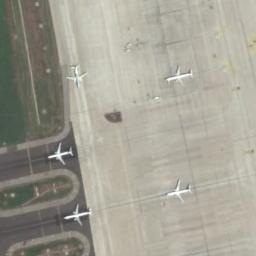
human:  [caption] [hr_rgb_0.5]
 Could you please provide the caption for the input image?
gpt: Five planes are parked on the runway beside the grass .

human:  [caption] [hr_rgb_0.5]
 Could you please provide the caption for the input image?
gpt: Five planes is going to the runways and the lawn beside .

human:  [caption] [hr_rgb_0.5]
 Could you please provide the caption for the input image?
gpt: There are two planes on the runway and three planes in the open space next to the runway .

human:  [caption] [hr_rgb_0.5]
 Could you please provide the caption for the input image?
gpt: There are three planes on the light gray ground and two planes on the dark gray ground .

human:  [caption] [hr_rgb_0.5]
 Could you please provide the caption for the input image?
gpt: Five planes are on the marked ground .